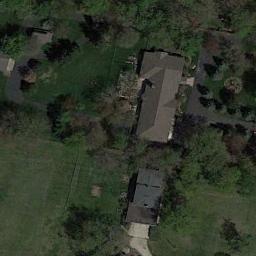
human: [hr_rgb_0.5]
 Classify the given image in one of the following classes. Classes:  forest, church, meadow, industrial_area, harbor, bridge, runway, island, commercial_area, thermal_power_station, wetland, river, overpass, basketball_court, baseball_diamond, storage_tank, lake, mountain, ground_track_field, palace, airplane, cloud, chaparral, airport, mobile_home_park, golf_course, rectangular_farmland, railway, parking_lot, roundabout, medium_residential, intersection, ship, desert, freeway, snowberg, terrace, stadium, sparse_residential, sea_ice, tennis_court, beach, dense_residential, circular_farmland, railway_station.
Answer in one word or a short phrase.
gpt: sparse_residential